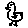
Label: bird